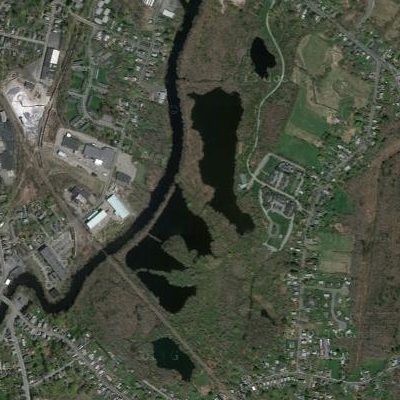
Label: dRiverLake